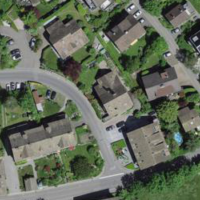
EUNIS habitat code: 55
Species observed at this site:
Papaver rhoeas
Aegopodium podagraria